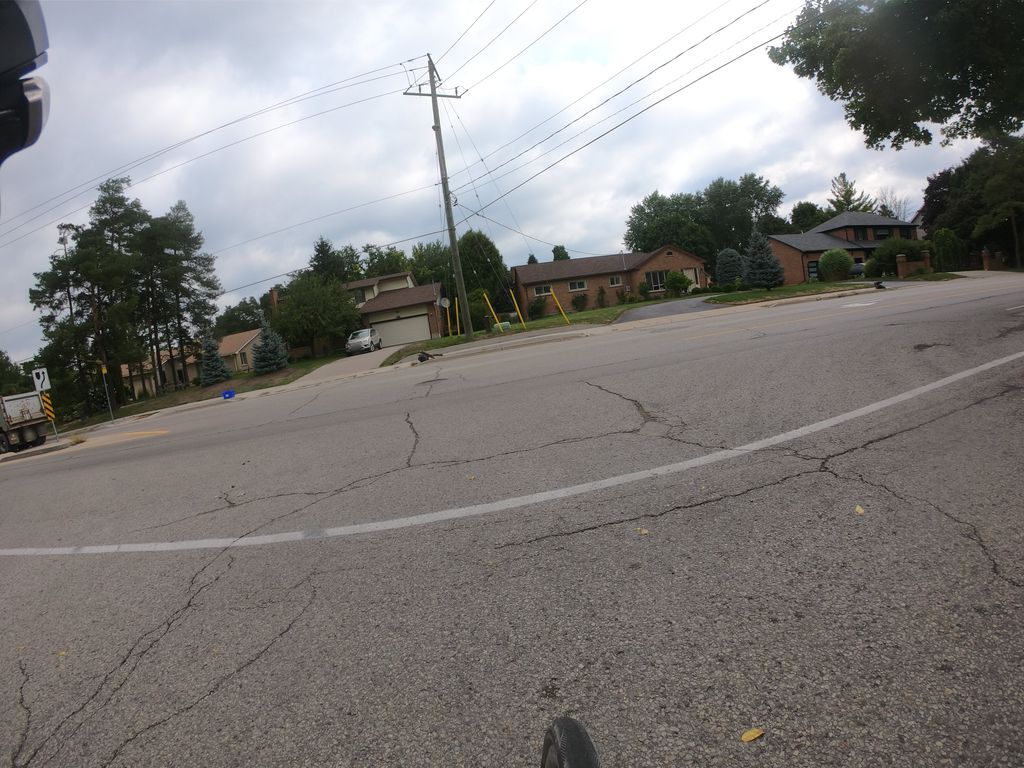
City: kitchener-waterloo